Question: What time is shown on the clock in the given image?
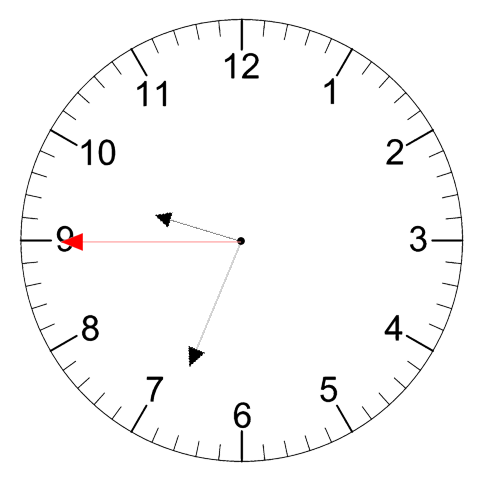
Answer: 09:33:45